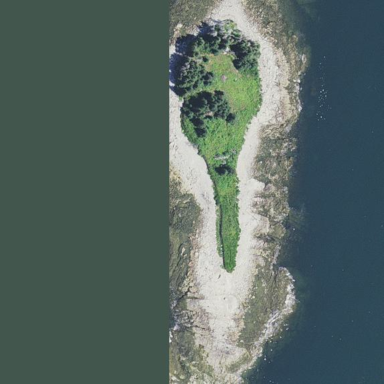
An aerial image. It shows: Islet along the coastline.